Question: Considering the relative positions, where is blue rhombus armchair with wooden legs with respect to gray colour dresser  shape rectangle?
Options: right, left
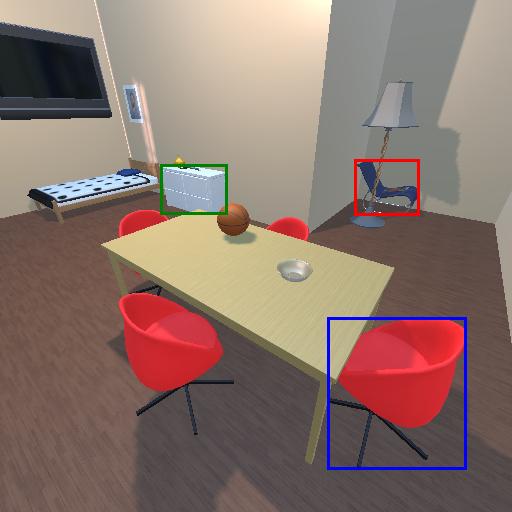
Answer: right